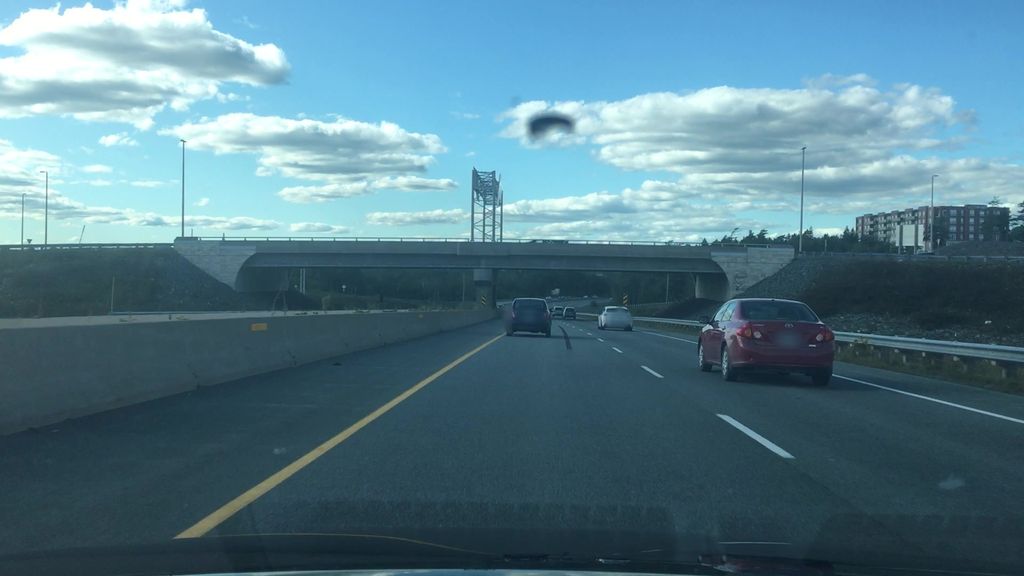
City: halifax